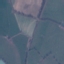
Land use / land cover: Pasture